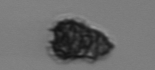
Label: Syracosphaera_pulchra